Question: First, for reference I'm trying to mimic this chart:

Currently my chart looks like this: <URL>
What's the option to center the (1, 1) coordinates of the chart but still display all of the bubble data?
Current highcharts options are:
'''
chart: {
type: 'bubble',
zoomType: 'xy'
},
legend: {
enabled: false
},
credits: {
enabled: false
},
title: {
text: 'Highcharts Bubbles'
},
xAxis: {
plotLines: [{
color: '#000000',
width: 2,
value: 1
}]
},
yAxis: {
plotLines: [{
color: '#000000',
width: 2,
value: 1
}]
}
'''
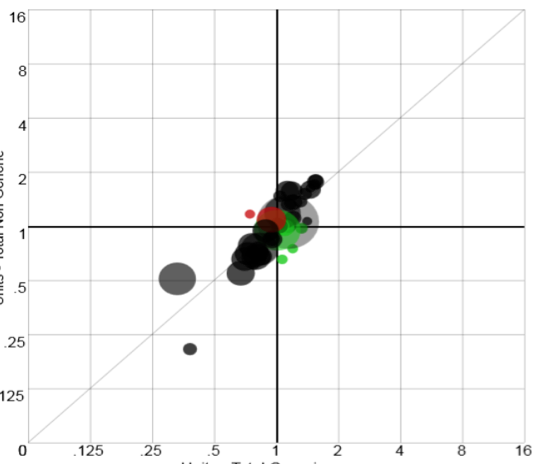
Answer: You can try to set min and max values for the axis:
'''
xAxis: {
plotLines: [{
color: '#000000',
width: 2,
value: 1
}],
max: 2,
min: 0
},
yAxis: {
plotLines: [{
color: '#000000',
width: 2,
value: 1
}],
max: 2,
min: 0
},
'''
Example <URL>